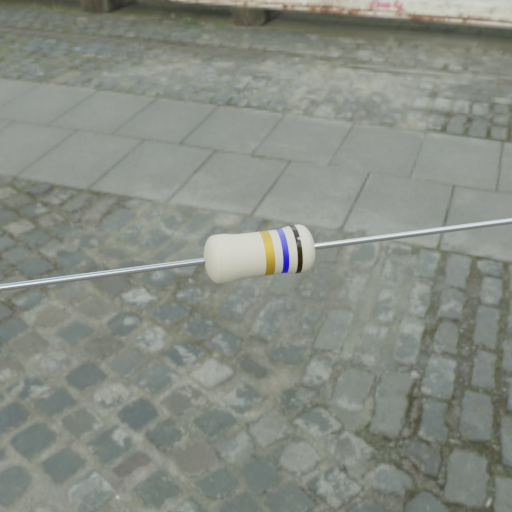
Resistor colour bands (in order): gold, blue, black